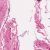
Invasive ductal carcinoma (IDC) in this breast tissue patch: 0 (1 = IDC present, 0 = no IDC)